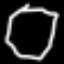
Label: octagon